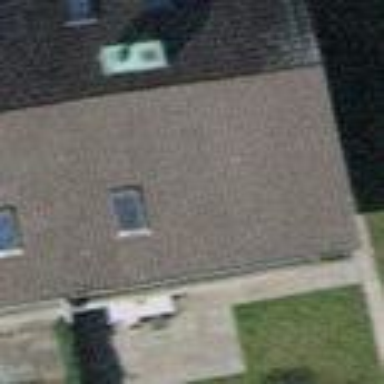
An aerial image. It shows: Semi-detached house.